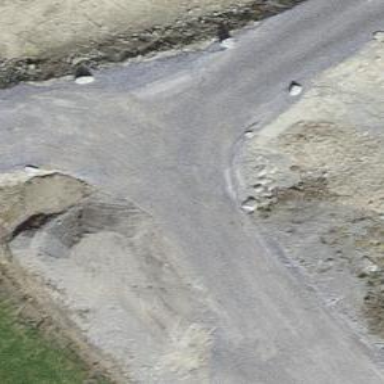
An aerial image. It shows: Service road with high-quality grade 1 track surface.